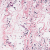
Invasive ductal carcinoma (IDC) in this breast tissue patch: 0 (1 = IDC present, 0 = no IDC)